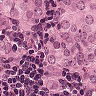
Metastatic tissue present: yes